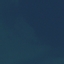
Land use / land cover class: SeaLake